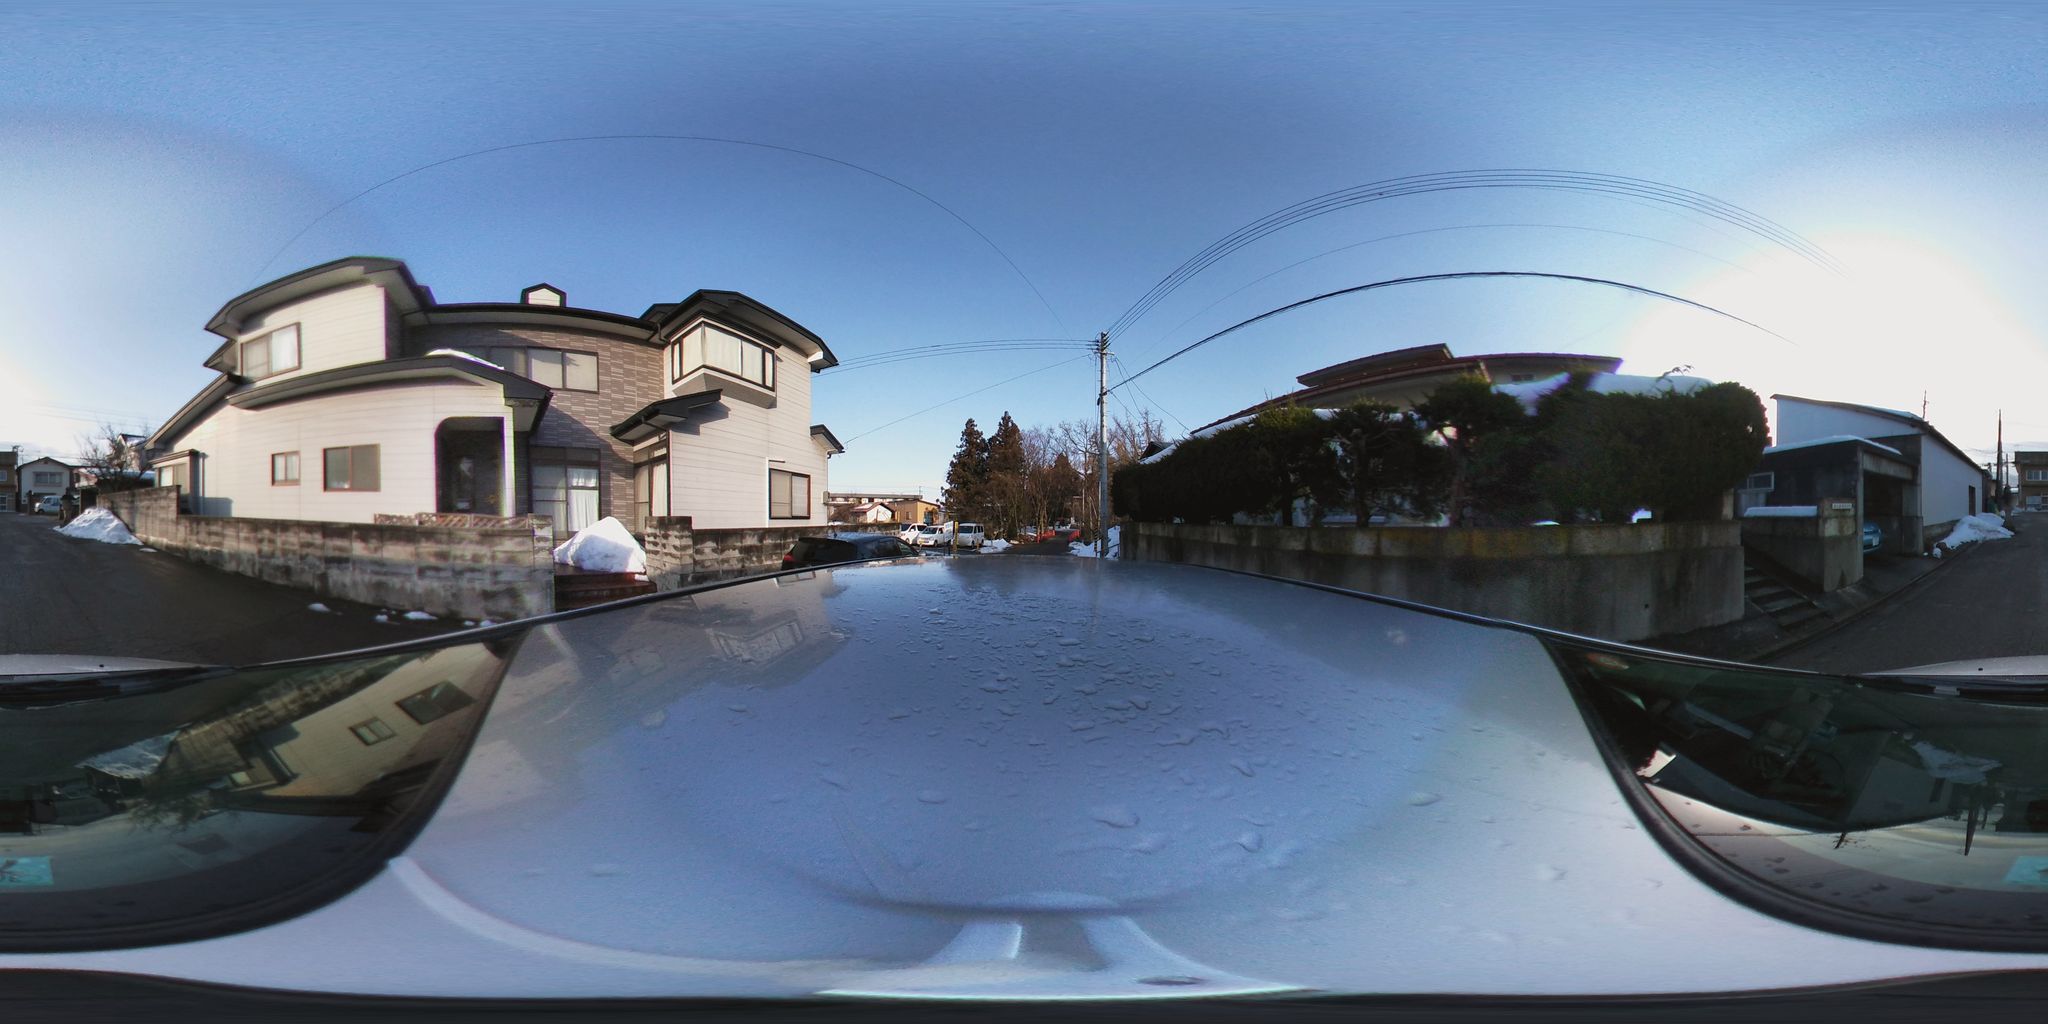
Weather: snowy
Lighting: day
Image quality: slightly poor
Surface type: driving surface
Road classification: steps, footway, unclassified
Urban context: urban centre
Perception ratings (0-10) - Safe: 0.75, Lively: 5.58, Beautiful: 4.78, Boring: 8.82, Depressing: 4.12, Wealthy: 2.04